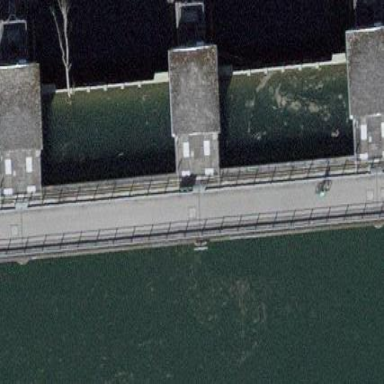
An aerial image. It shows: Man-made bridge.